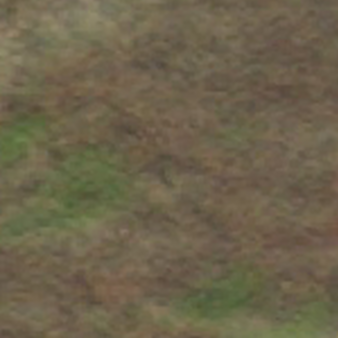
Label: other